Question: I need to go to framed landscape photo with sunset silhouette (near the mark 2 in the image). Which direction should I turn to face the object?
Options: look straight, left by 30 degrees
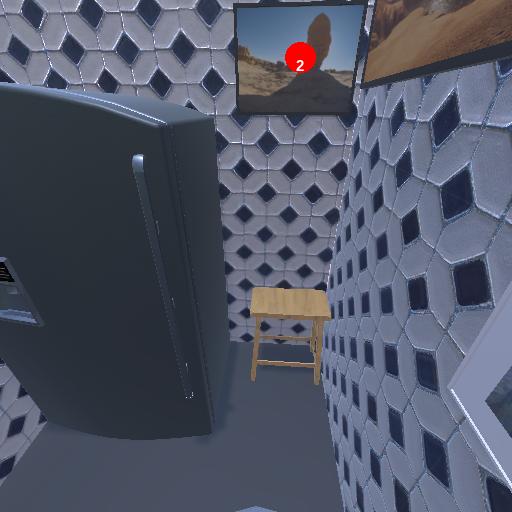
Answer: look straight